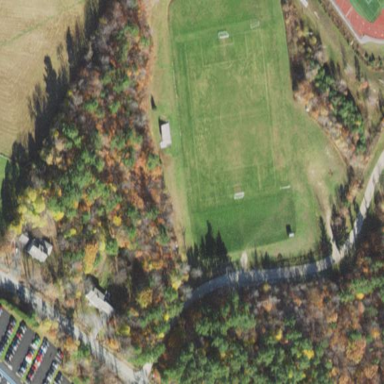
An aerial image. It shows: Soccer pitch for leisureland activities.